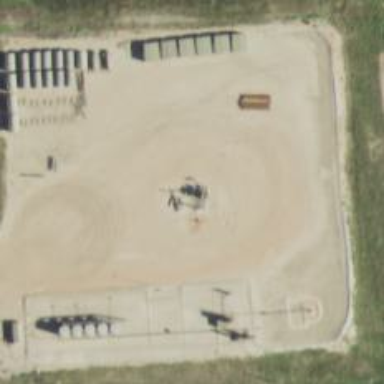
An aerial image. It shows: Petroleum well that is man-made.